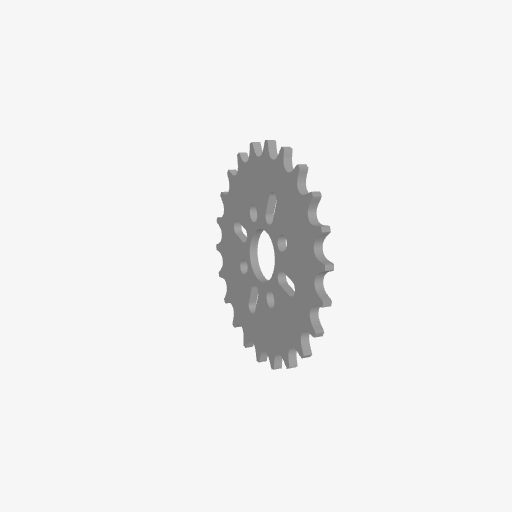
Part: HubMountAcetalSprocket22T